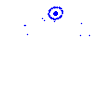
Particle: pion